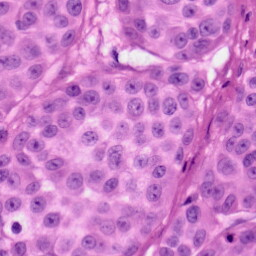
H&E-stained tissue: Skin